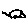
Label: car